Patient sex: M
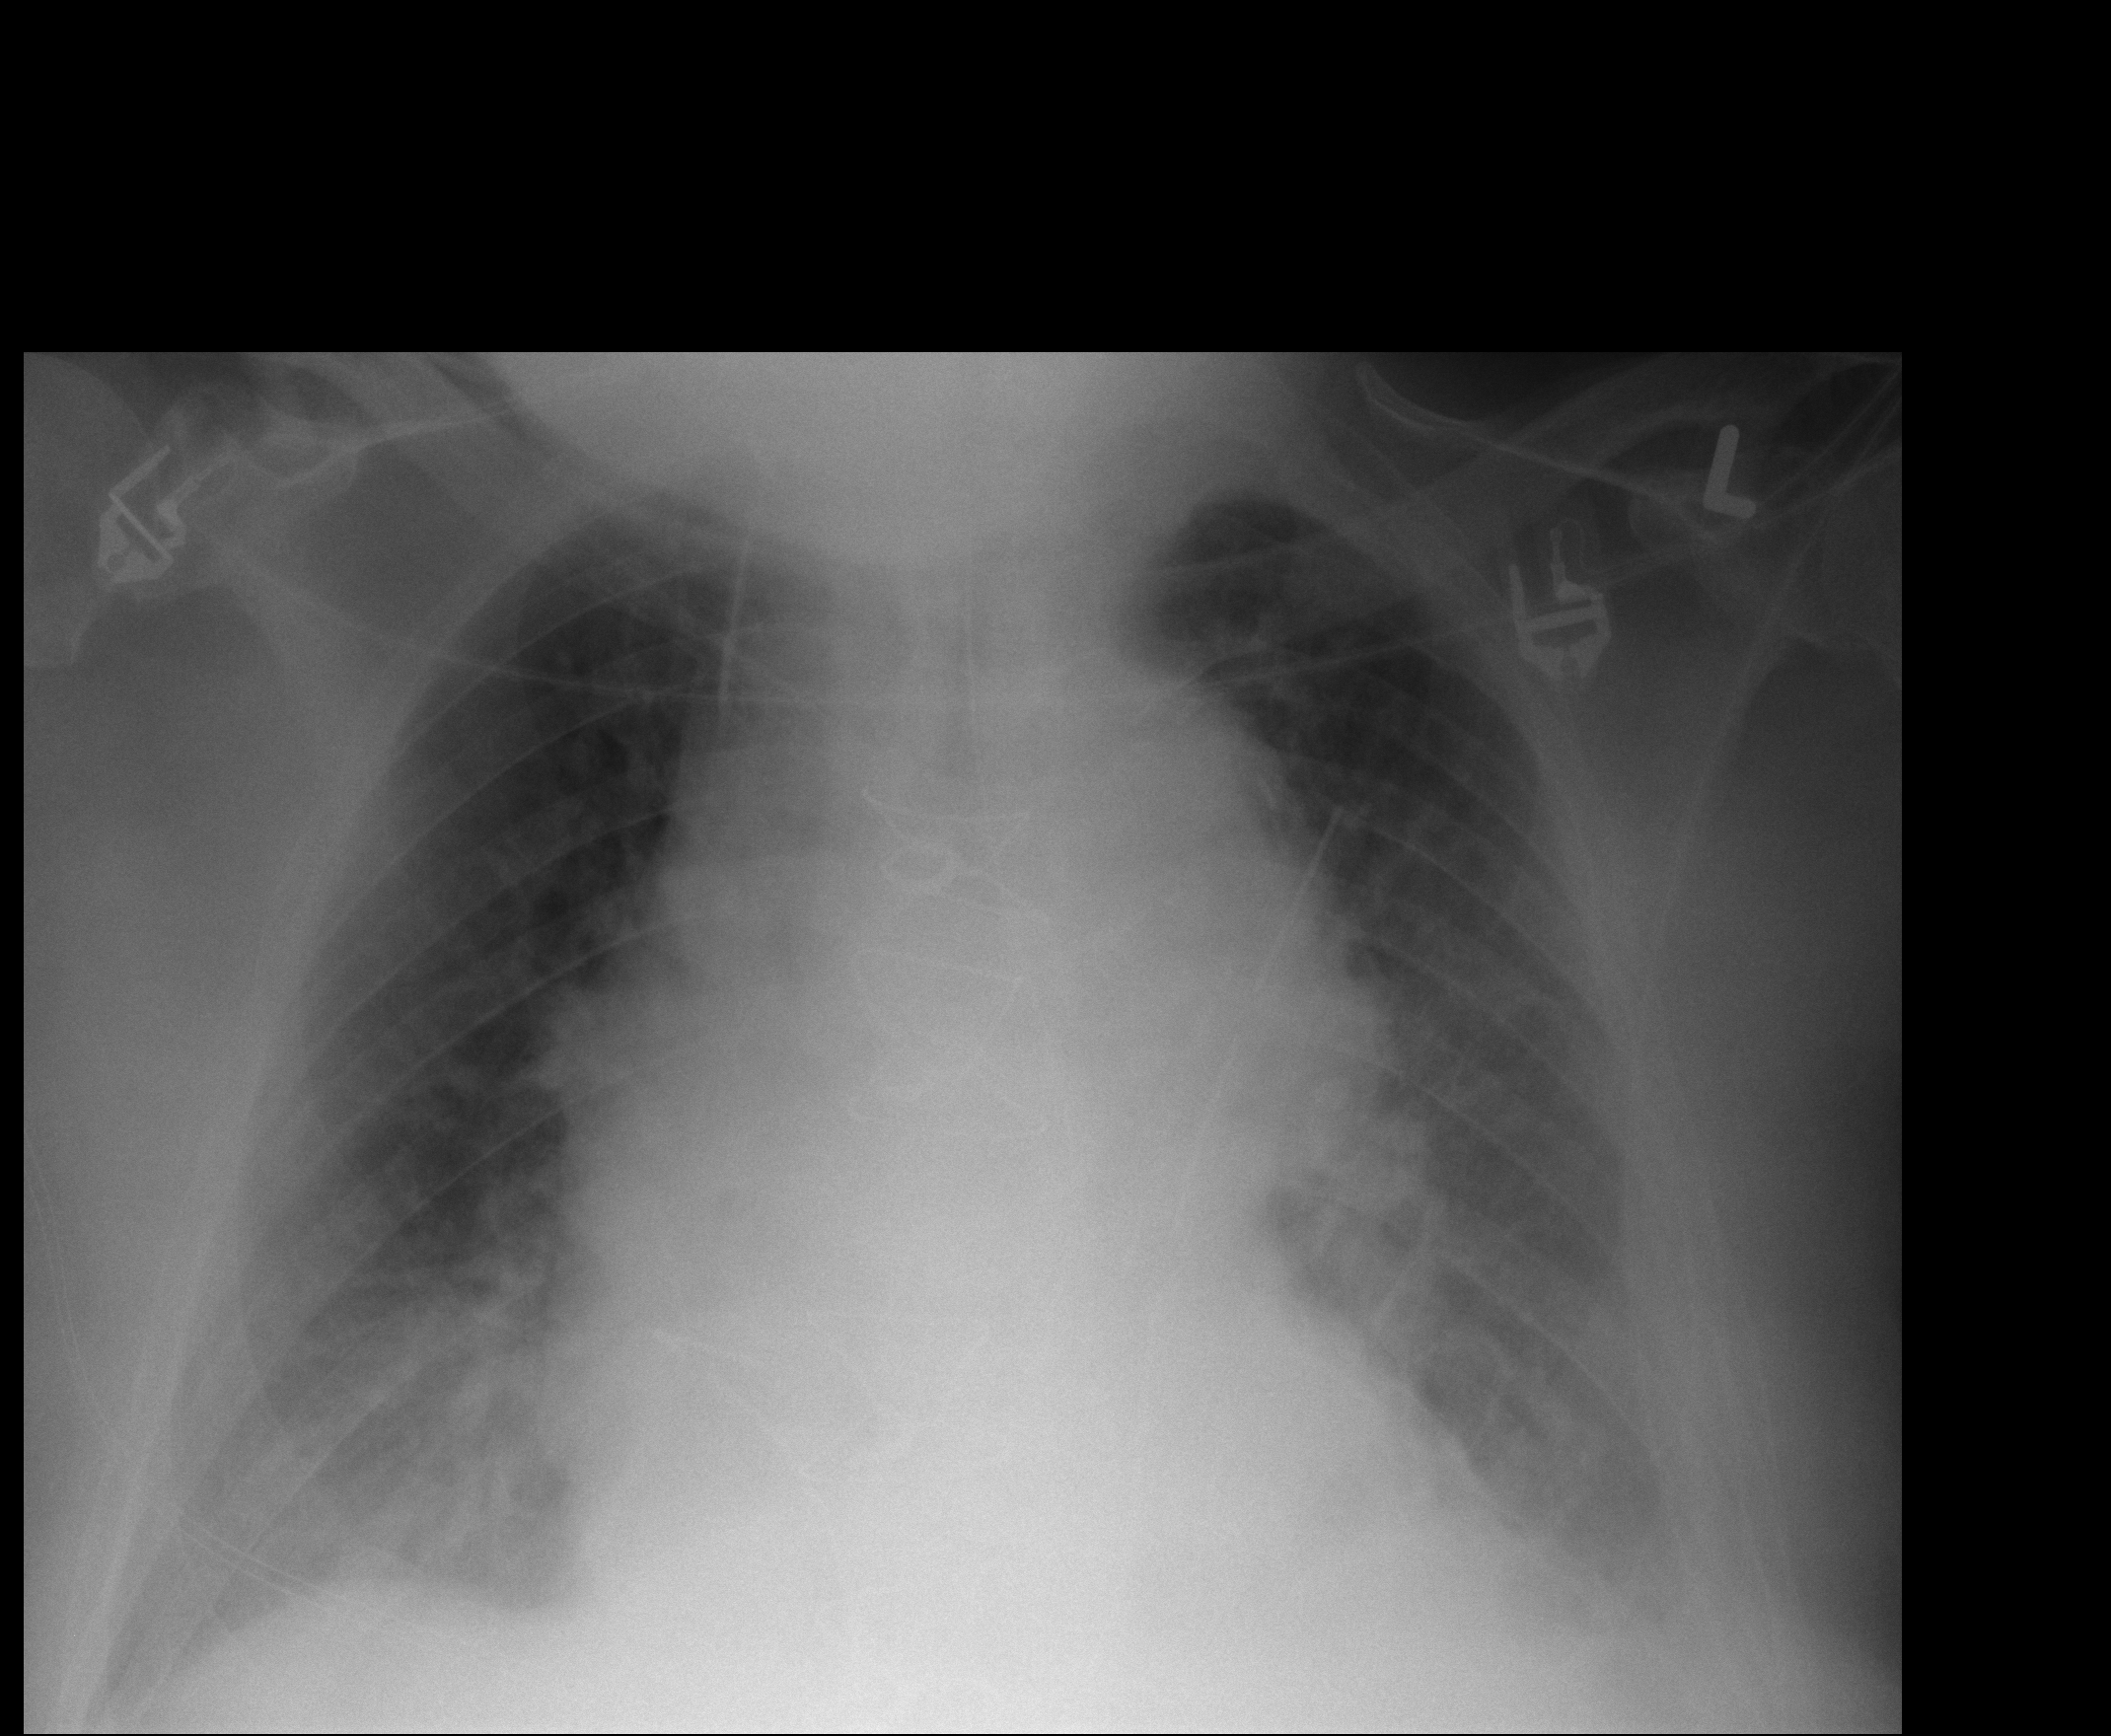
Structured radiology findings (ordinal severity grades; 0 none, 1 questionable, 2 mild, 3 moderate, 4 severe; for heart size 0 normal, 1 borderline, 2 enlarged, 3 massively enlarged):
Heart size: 2
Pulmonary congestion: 2
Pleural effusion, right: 1
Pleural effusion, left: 2
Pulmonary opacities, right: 0
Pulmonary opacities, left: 0
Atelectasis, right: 2
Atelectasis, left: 2